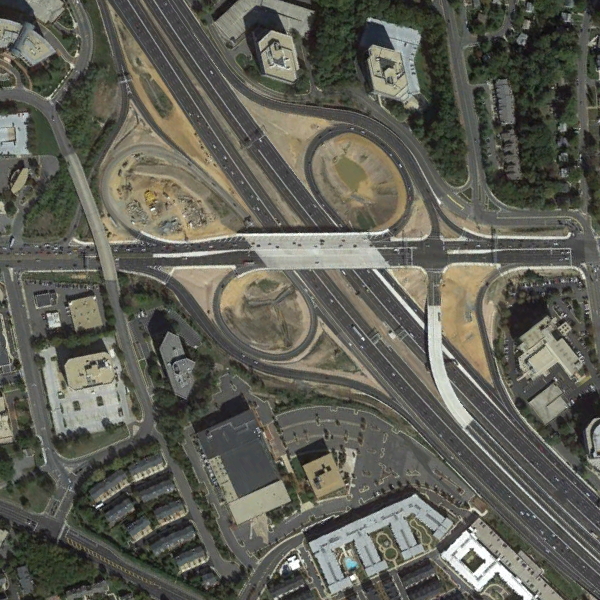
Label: Viaduct